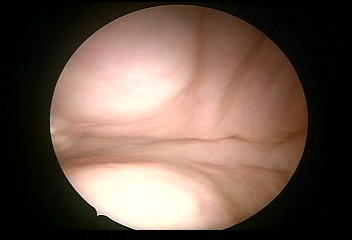
Modality: WLC
Class: Normal mucosa
Bladder cancer association: No